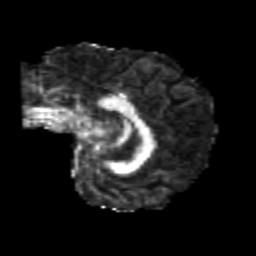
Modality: FA
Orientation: sagittal
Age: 20
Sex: female
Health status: healthy
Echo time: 0.074 s